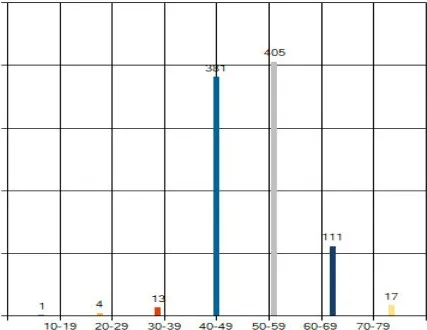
Benign breast change analysis result - age.
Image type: chart (chart)